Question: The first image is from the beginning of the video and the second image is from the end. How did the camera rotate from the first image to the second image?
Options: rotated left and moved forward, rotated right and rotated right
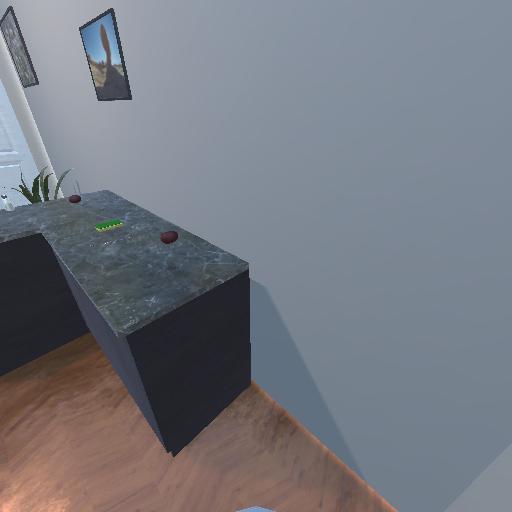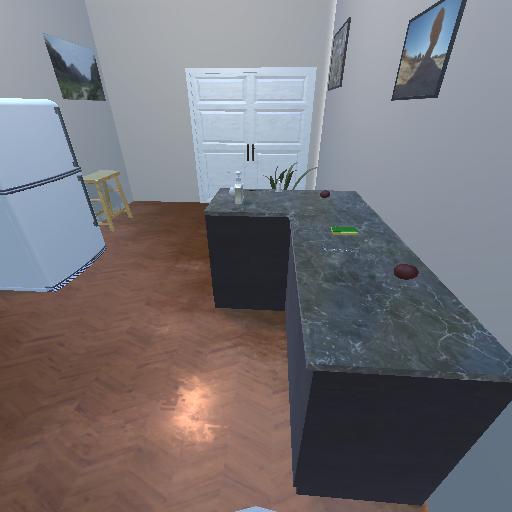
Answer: rotated left and moved forward